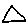
Label: triangle